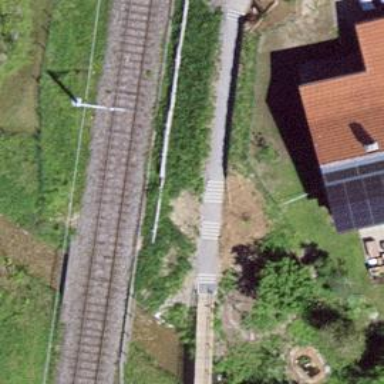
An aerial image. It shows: Road with steps.